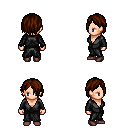
a pixel art fantasy rpg character, female body template, human, light skin, gray robe, gold greaves, brown bangs hairstyle, maroon shoes, four views (front, back, left, right), 2x2 character sprite sheet, small pixel art, hard edges, no anti-aliasing